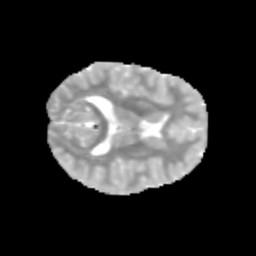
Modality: MD
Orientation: axial
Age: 11
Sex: female
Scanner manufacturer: siemens
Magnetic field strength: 3 T
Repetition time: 3.8 s
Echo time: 0.07 s